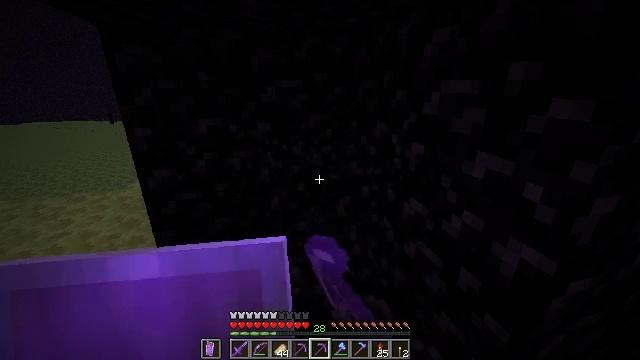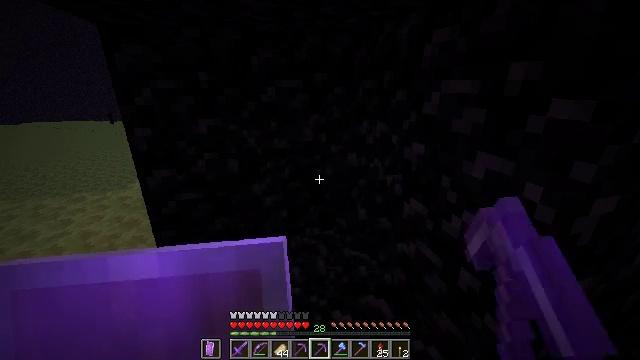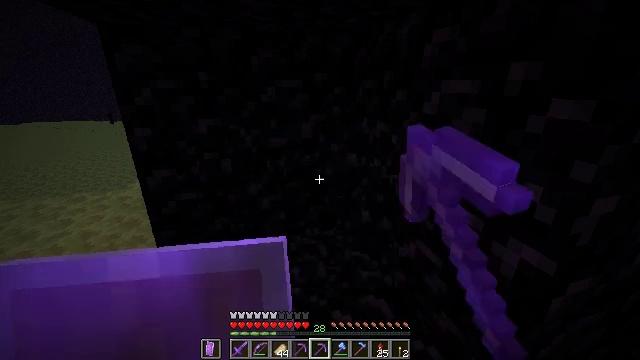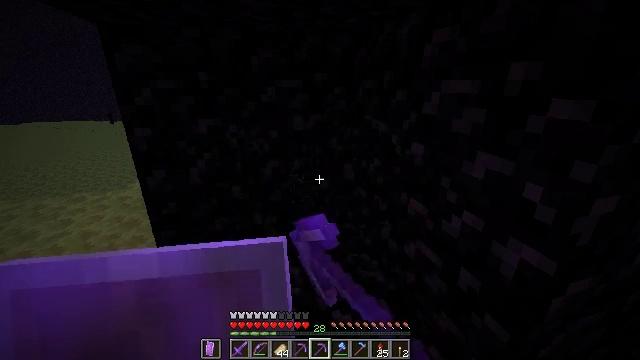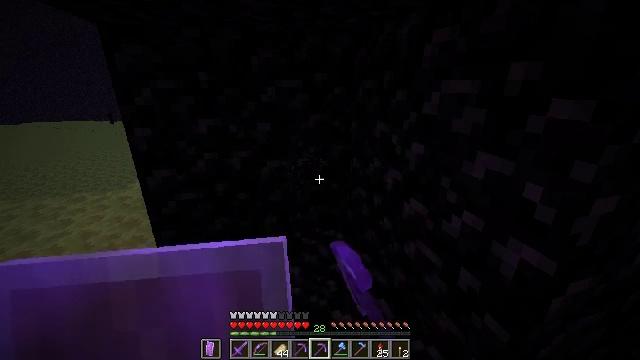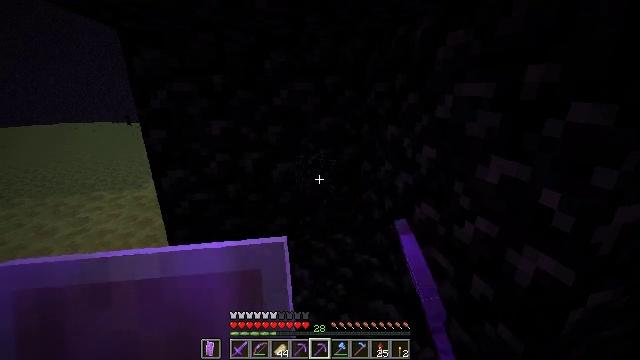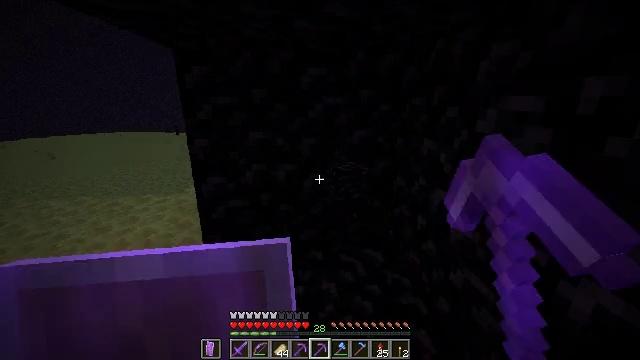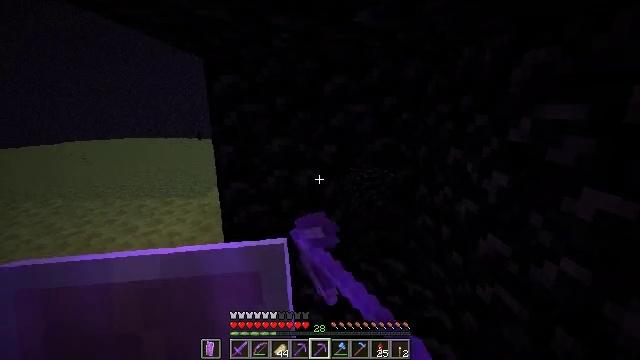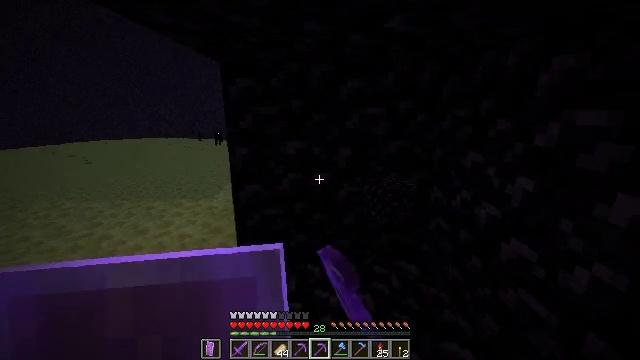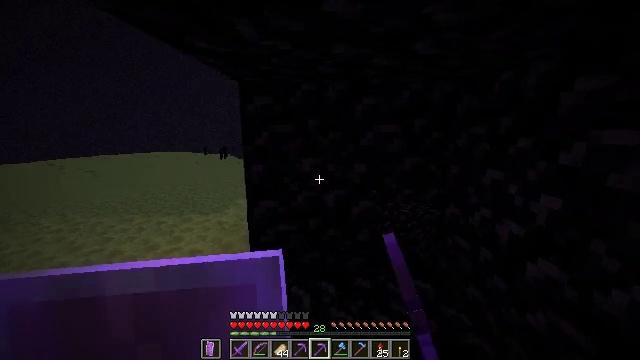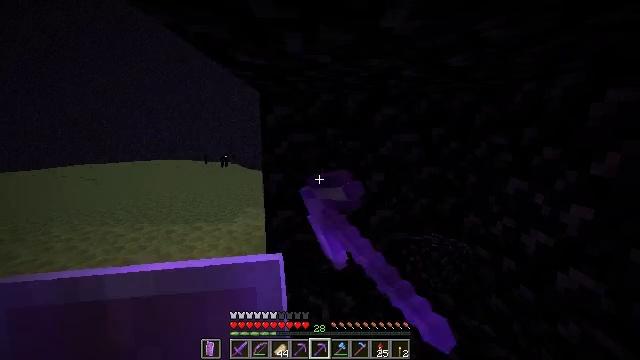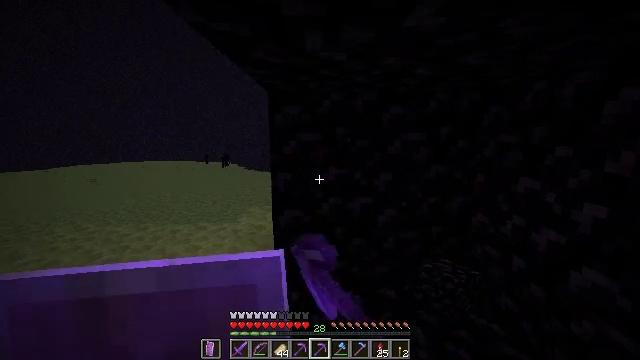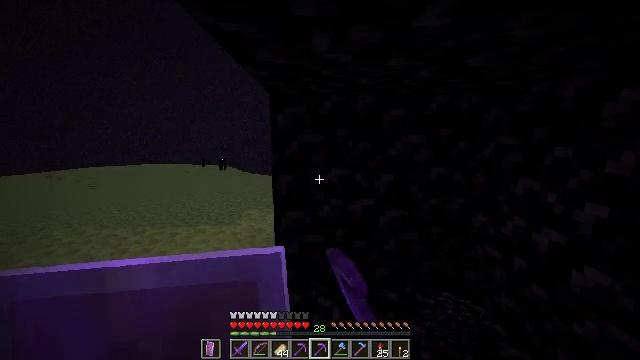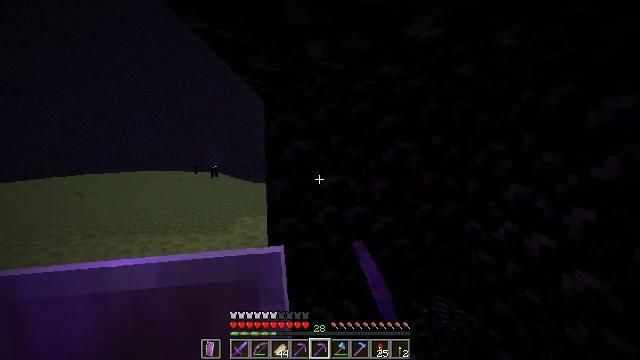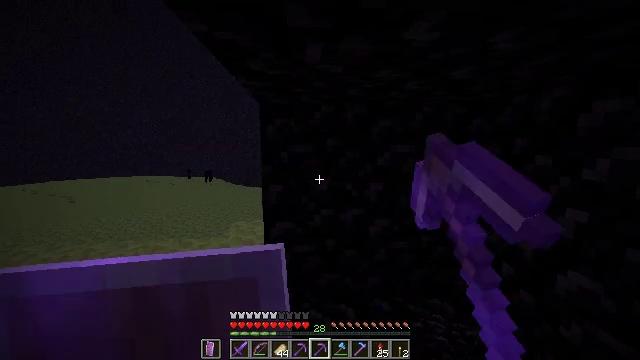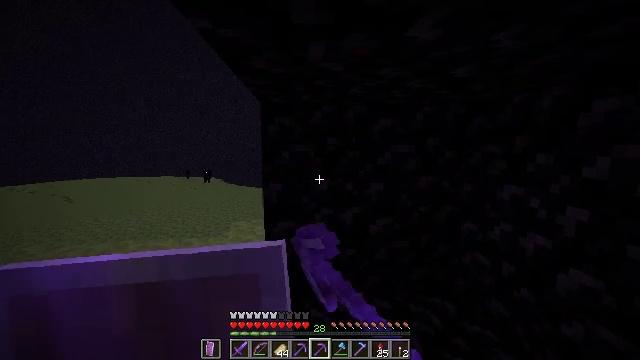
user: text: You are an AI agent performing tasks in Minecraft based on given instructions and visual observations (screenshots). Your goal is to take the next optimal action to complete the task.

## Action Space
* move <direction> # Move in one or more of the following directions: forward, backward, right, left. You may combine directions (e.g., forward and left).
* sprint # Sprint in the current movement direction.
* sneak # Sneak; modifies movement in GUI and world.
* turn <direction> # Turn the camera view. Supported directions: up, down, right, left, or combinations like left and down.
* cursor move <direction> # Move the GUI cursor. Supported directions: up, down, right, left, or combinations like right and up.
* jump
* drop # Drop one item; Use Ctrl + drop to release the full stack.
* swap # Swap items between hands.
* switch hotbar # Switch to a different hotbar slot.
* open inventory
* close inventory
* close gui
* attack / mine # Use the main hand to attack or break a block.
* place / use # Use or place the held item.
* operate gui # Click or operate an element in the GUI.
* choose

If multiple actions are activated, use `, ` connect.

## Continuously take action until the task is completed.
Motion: motion action
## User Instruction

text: Break the obsidian using a diamond or netherite pickaxe.
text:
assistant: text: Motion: attack / mine
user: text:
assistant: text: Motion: attack / mine
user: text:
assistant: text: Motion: attack / mine
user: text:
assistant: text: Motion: attack / mine
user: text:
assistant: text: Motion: turn left, attack / mine
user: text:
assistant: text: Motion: turn left and up, attack / mine
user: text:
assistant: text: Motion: move left, turn left and up, attack / mine
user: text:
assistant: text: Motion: move left, attack / mine
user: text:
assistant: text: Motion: move left, turn up, attack / mine
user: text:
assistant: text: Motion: turn up, attack / mine
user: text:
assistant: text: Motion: attack / mine
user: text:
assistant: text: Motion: attack / mine
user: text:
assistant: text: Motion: turn right and up, attack / mine
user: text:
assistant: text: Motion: turn right, attack / mine
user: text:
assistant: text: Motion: attack / mine
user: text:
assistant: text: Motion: attack / mine
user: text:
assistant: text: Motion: attack / mine
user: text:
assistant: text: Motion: attack / mine
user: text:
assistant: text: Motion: attack / mine
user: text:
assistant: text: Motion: attack / mine
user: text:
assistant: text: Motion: attack / mine
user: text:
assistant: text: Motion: attack / mine
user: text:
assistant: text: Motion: attack / mine
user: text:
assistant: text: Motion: attack / mine
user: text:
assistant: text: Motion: attack / mine
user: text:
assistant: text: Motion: attack / mine
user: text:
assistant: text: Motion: attack / mine
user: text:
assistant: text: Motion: attack / mine
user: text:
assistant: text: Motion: attack / mine
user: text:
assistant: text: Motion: attack / mine